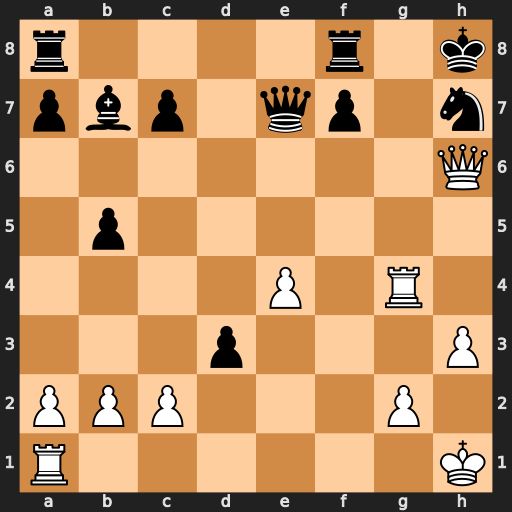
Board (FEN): r4r1k/pbp1qp1n/7Q/1p6/4P1R1/3p3P/PPP3P1/R6K
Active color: w
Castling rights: -
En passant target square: -
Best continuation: Qg7#